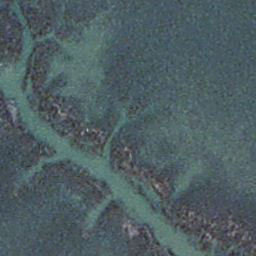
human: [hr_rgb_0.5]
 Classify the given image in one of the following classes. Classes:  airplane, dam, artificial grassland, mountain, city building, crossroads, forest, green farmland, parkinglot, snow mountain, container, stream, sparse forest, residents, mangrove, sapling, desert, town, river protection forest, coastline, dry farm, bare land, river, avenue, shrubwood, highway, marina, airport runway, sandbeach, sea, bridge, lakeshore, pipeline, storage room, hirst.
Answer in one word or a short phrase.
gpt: stream